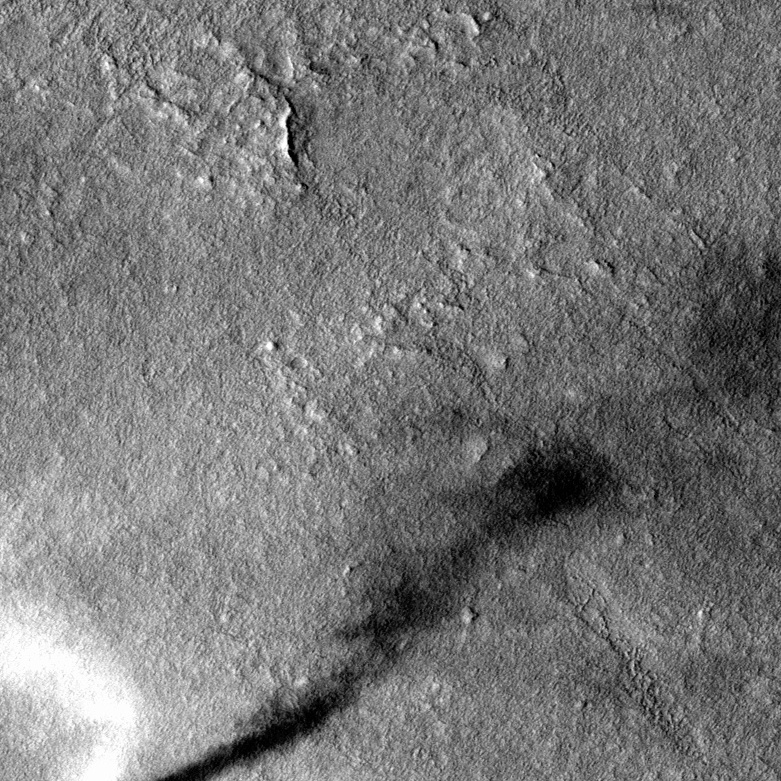
Label: dustdevil